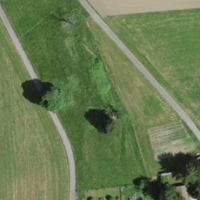
EUNIS habitat code: 25
Species observed at this site:
Cichorium intybus